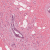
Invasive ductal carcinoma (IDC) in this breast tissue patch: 1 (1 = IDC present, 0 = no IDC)